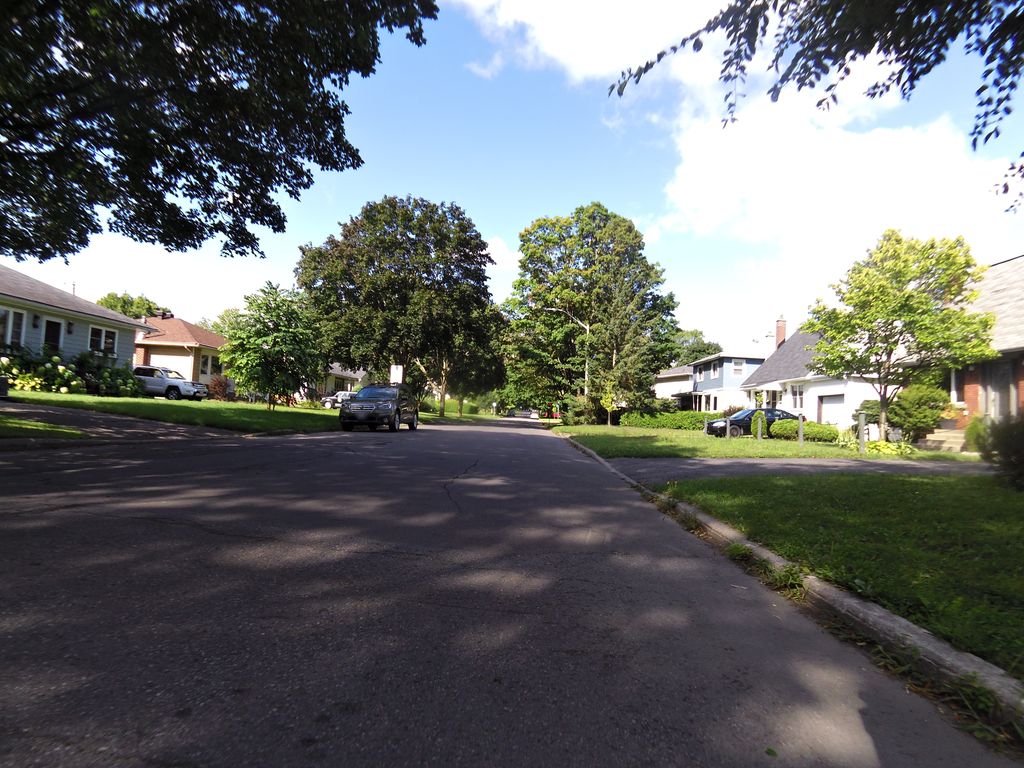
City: ottawa-gatineau